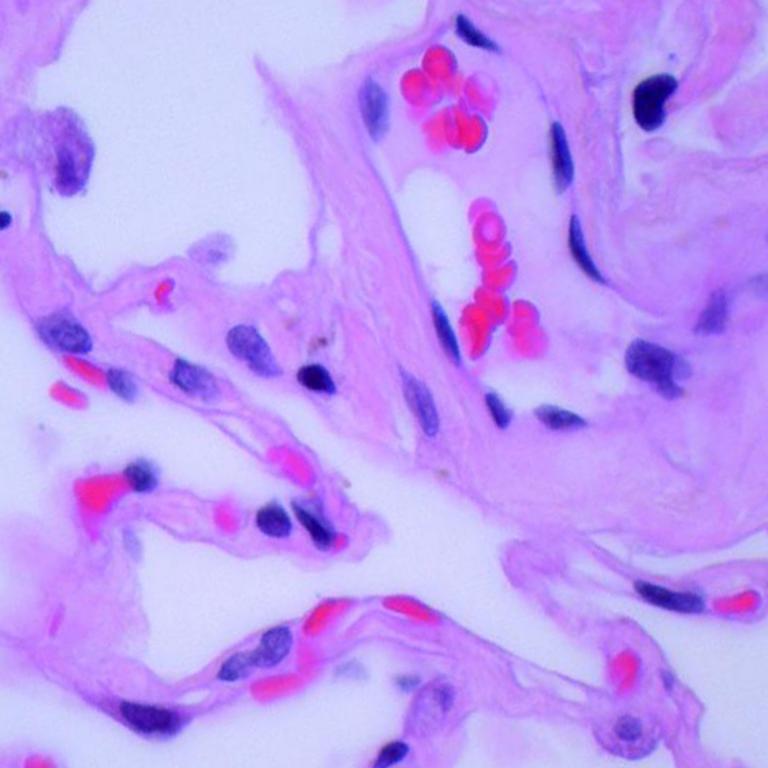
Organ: lung
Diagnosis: benign